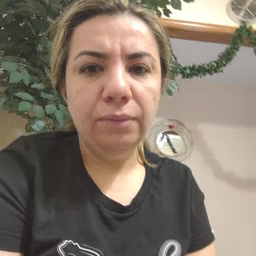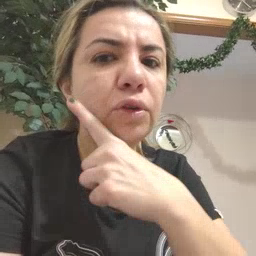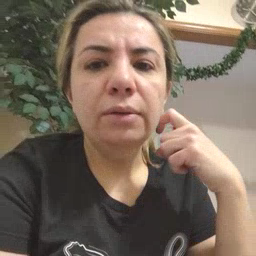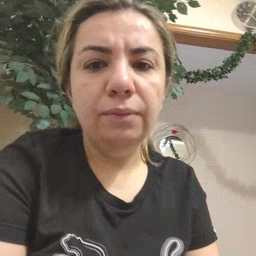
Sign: dry